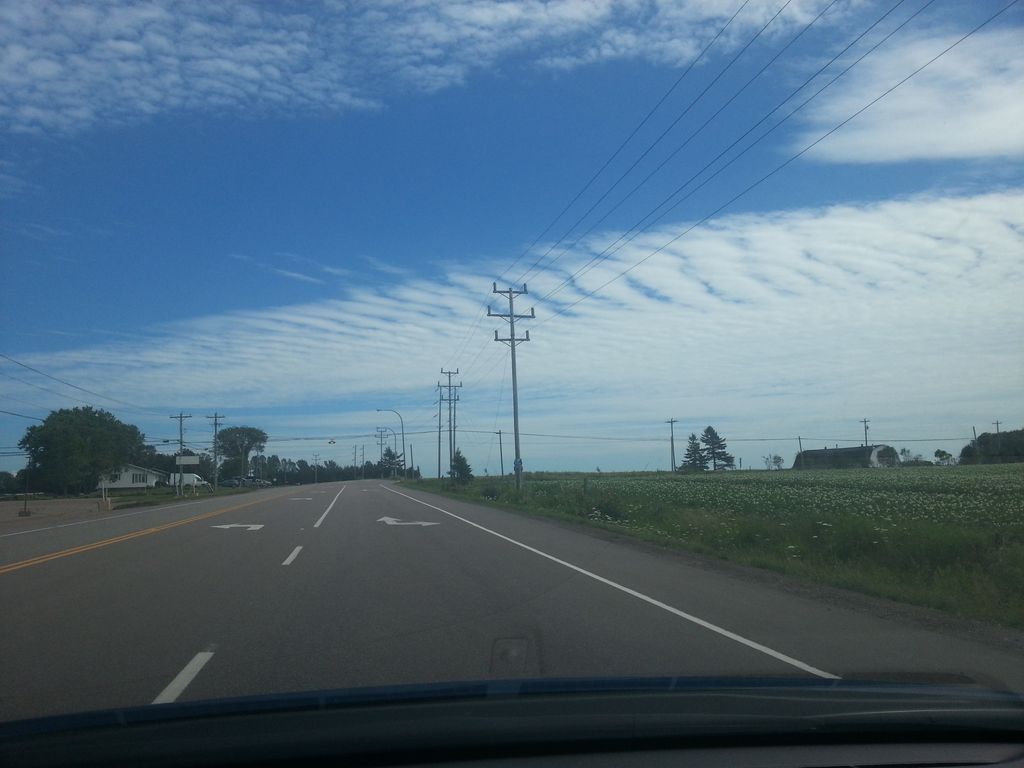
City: charlottetown